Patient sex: M
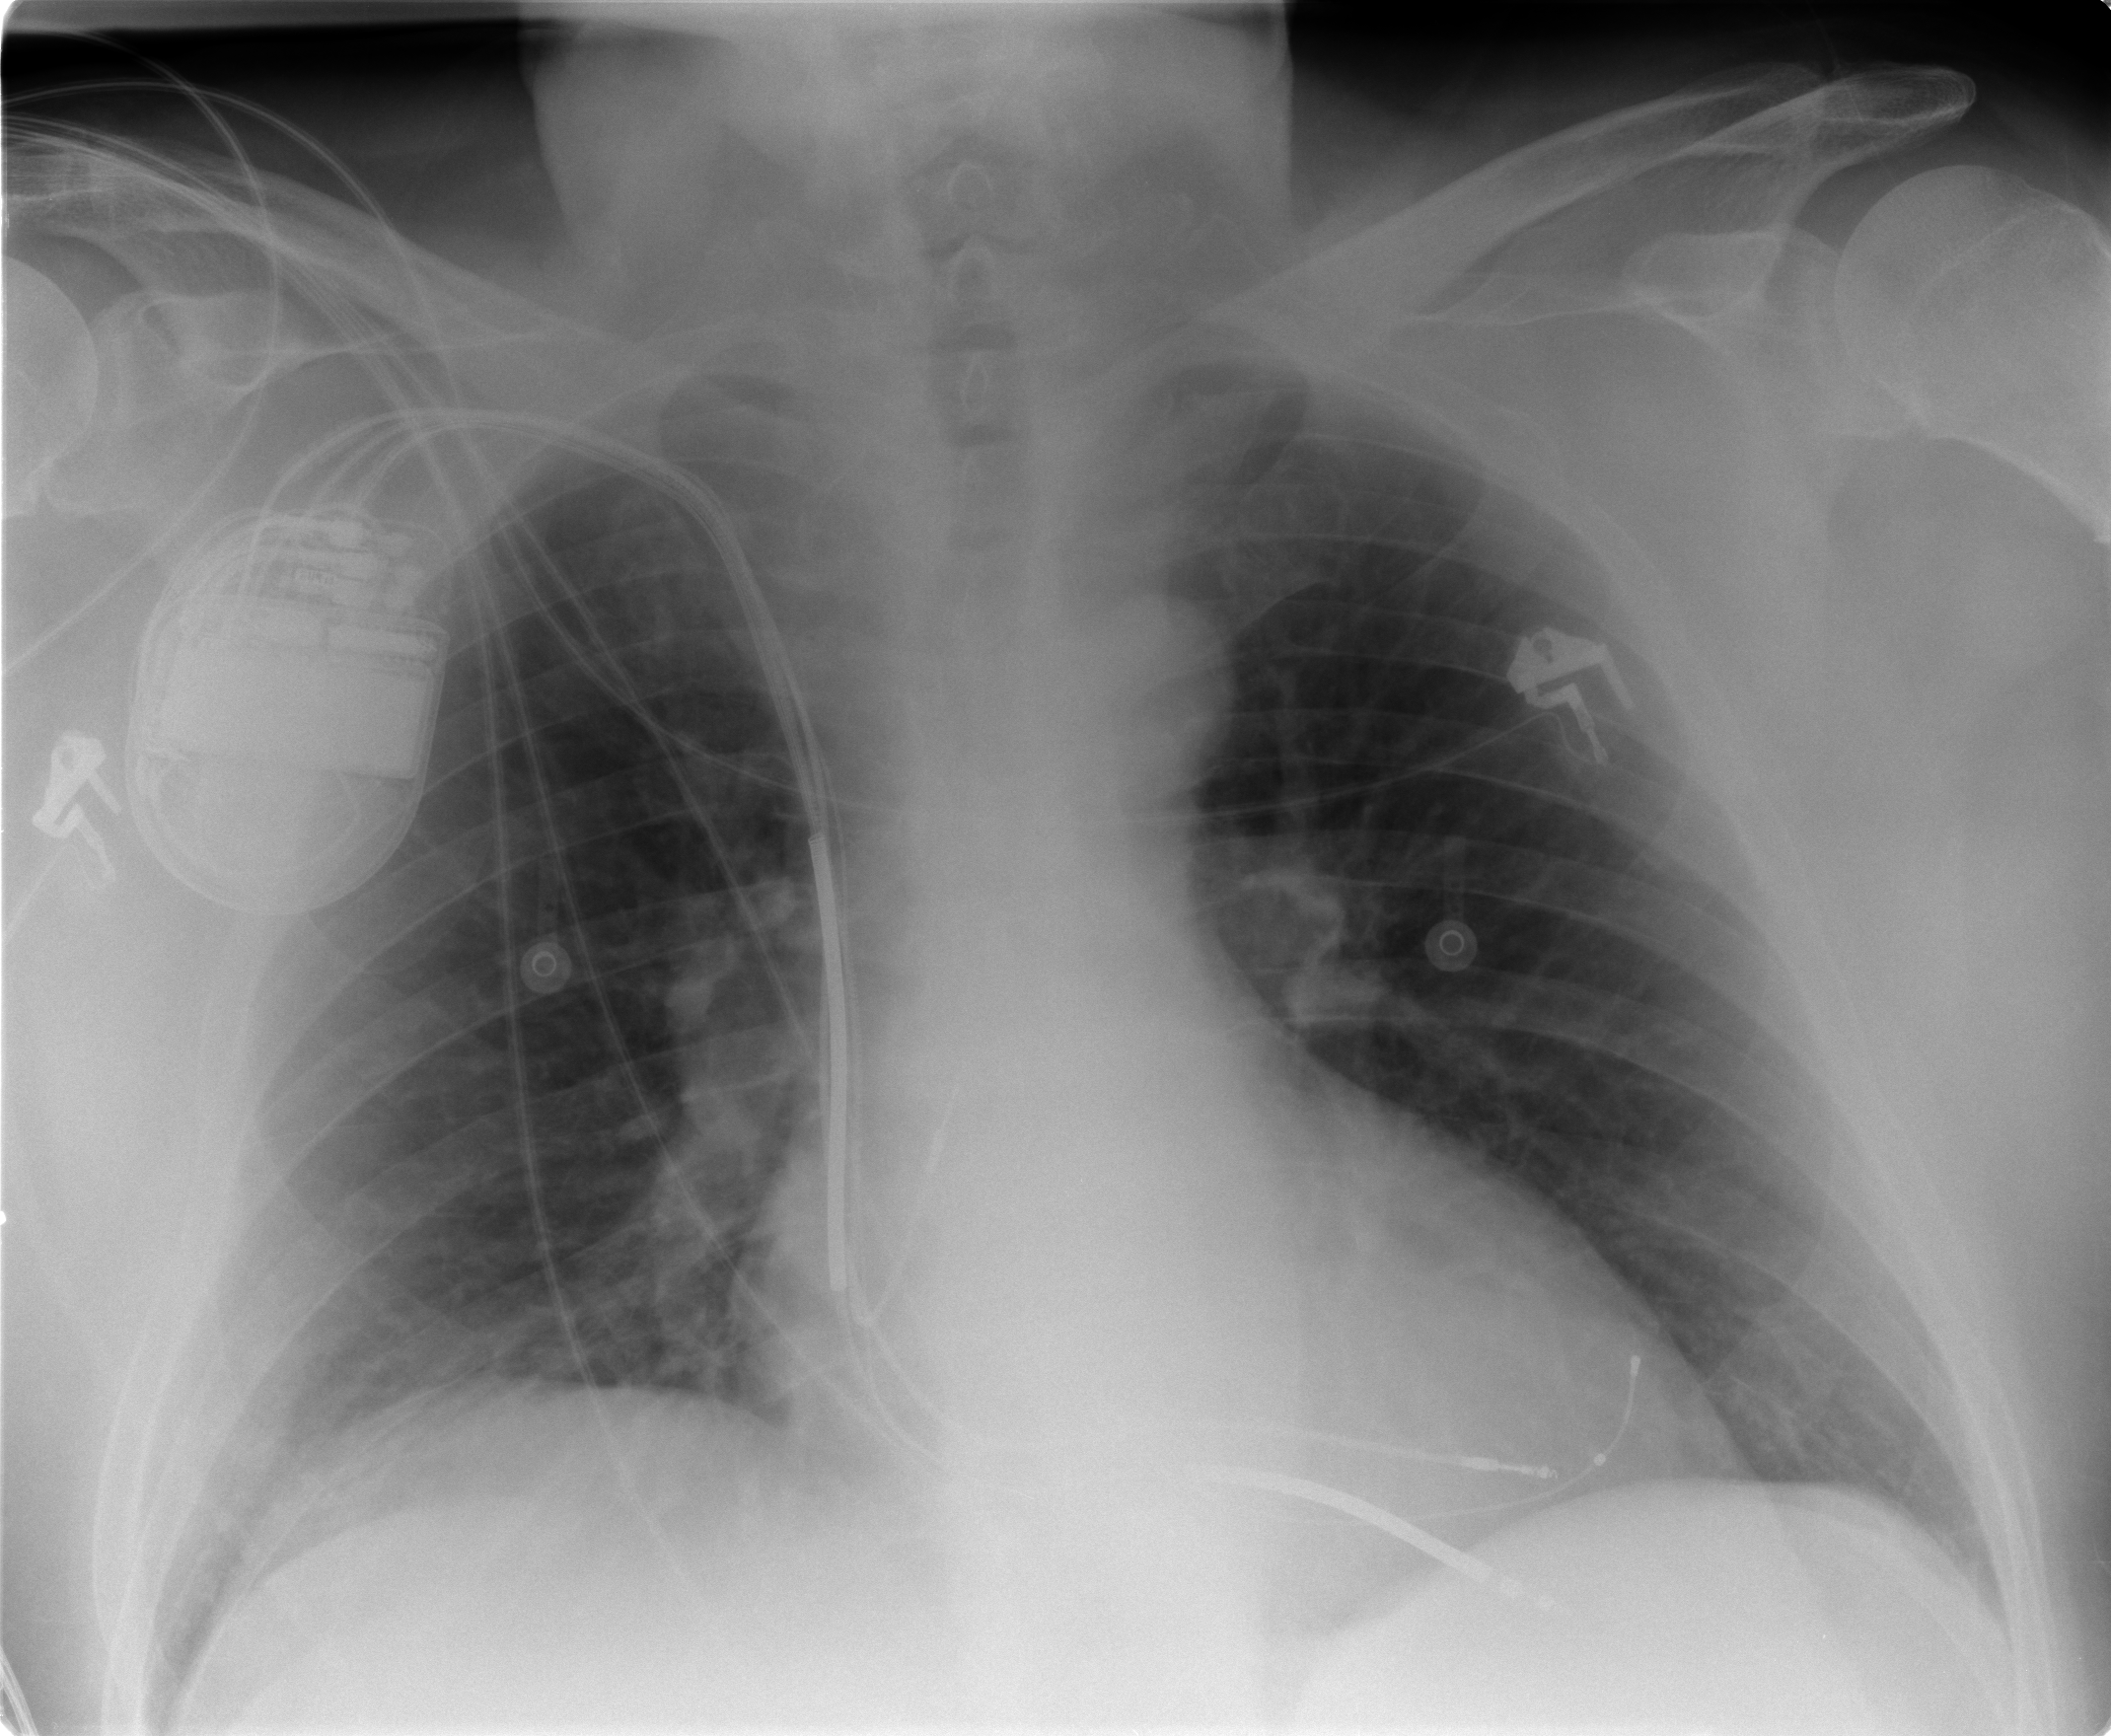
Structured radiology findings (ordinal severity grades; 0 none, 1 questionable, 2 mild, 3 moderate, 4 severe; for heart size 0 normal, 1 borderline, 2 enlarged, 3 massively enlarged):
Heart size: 2
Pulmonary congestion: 0
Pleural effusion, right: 0
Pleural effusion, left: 0
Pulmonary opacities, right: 0
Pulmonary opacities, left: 0
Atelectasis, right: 2
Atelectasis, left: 0